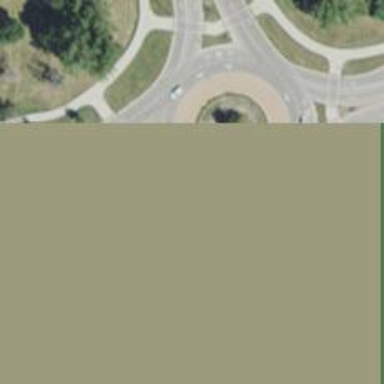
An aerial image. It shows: Secondary road leading to roundabout.